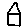
Label: house